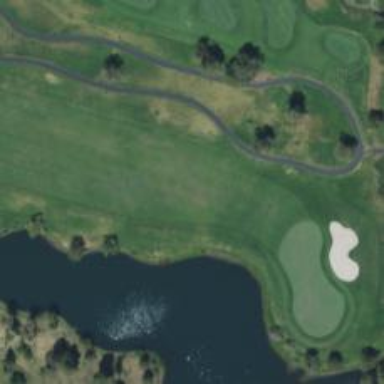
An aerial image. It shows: Golf hole.